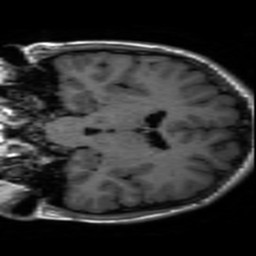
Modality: inplaneT1
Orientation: coronal
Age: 18
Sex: male
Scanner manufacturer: ge
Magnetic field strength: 3 T
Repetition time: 2.499 s
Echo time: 0.02513 s